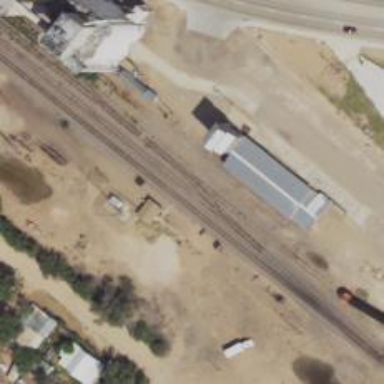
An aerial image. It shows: Railway siding for service.